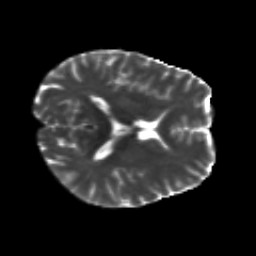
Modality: T2w
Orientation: axial
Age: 31
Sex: male
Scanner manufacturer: siemens
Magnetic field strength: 3 T
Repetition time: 8.8 s
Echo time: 0.085 s